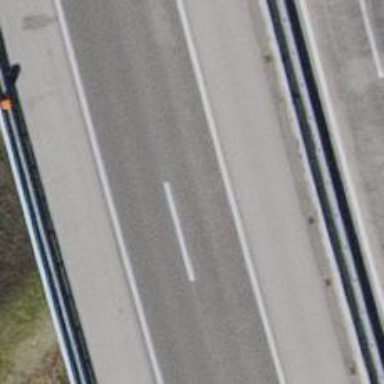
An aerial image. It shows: Motorroad bridge with asphalt surface. It is classified as trunk highway.